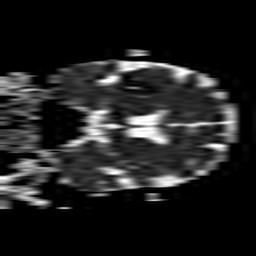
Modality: ADC
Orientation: coronal
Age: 57
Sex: male
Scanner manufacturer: philips
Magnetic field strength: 1.5 T
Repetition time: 3.4 s
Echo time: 0.06922 s